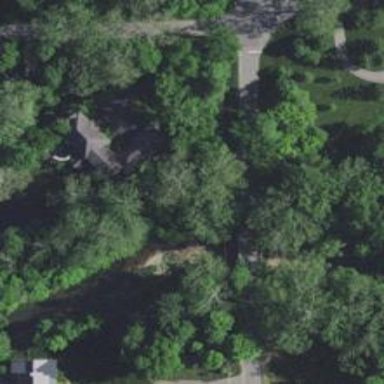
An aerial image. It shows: Residential road with bridge.